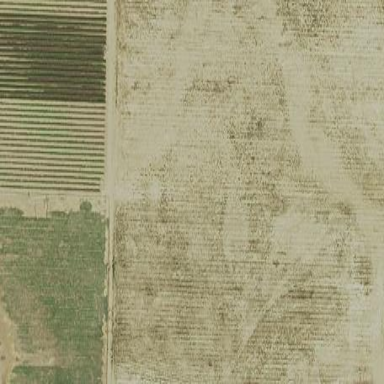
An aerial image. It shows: Almond orchard with rows of almond trees.